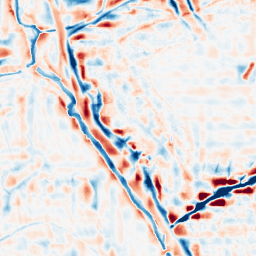
Category: wavelet
Decomposition family: wavelet_reverse_biorthogonal
Decomposition parameters: wavelet: rbio1.3
level: 4
Upsampling method: cubic_mitchell
Upsampling parameters: scale: 4
Upsampling scale: 4